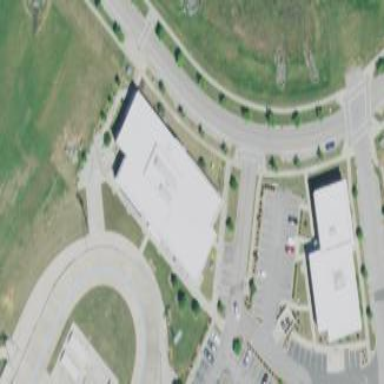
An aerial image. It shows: Sports center building.